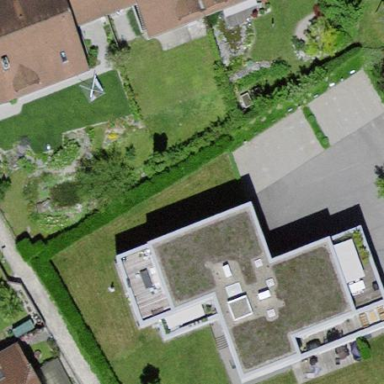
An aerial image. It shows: Apartment building with flat roof.